Question: I am using this javascript here in console to select a dropdown menu value
'(function ($) { $('select[name="groupid"]').val('Crew Group'); }).call(this, jQuery);'
It chooses my selection as i want. But it will not change the sub sections of the dropdown when i use this code. But if i actually do it by clicking it will.
What extra javascript can i ru to make this work?
Heres a screenshot below basically if i click Crew Group it will change all those sub sections to certain values below. But with the javascript it doesnt.

Do i need to focus on it or something? Or select it again? Any ideas?
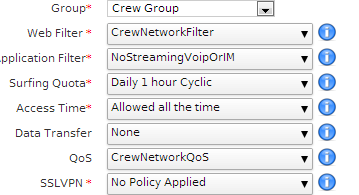
Answer: Use '.change()' at the end to trigger the 'change' event:
'''
$('select[name="groupid"]').val('Crew Group').change();
'''